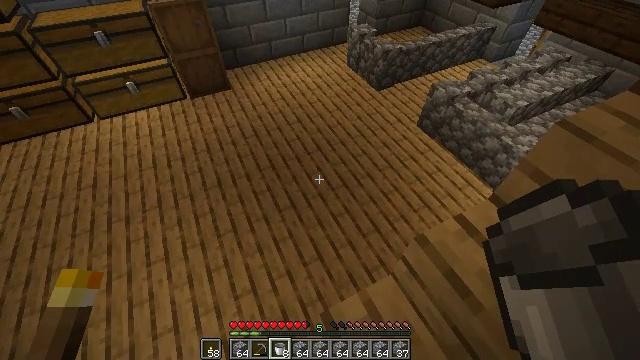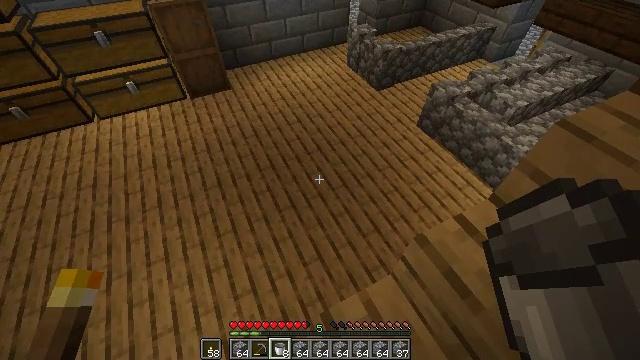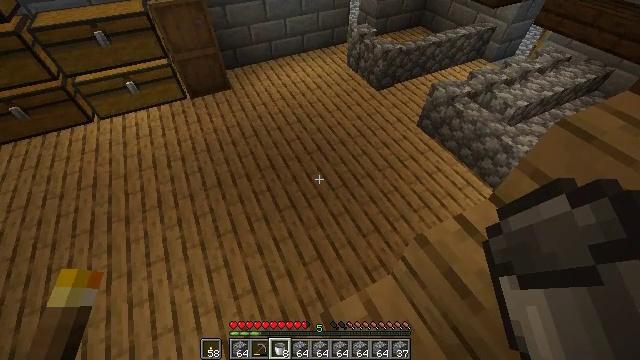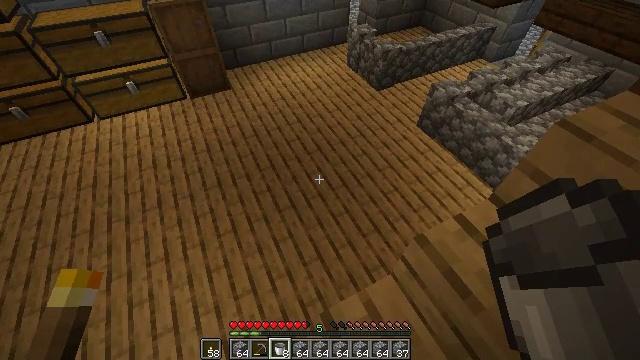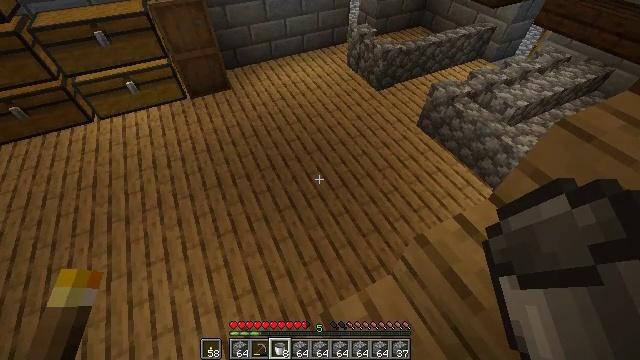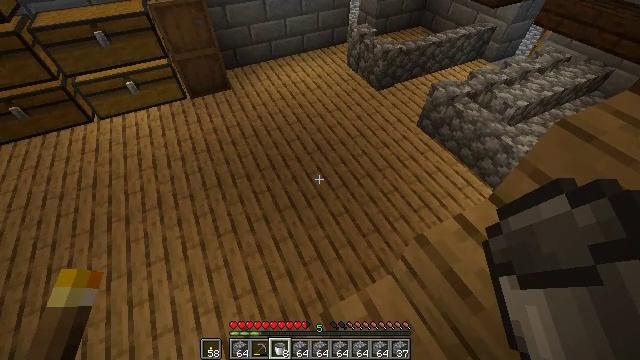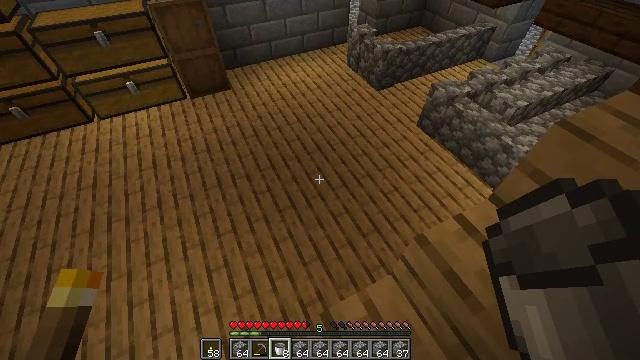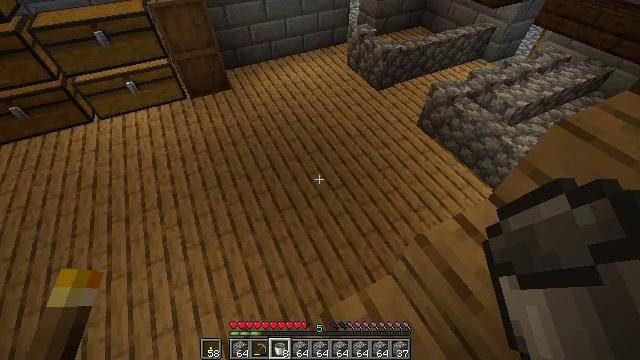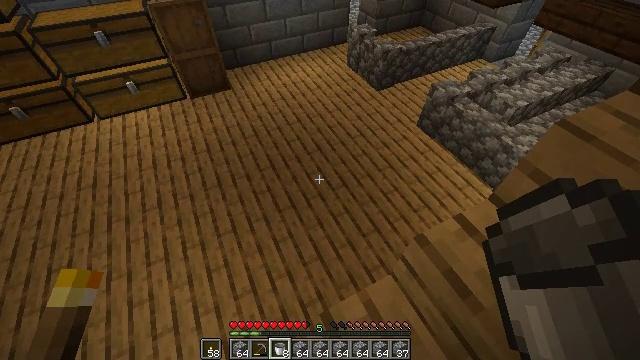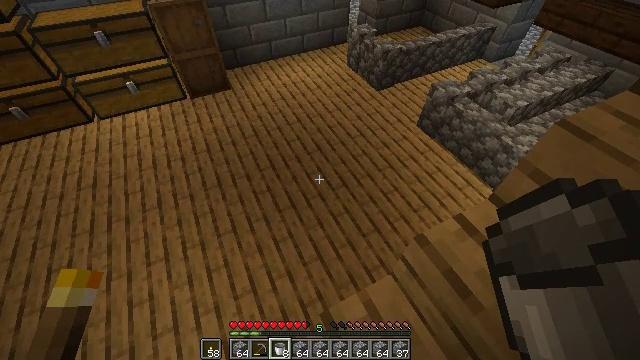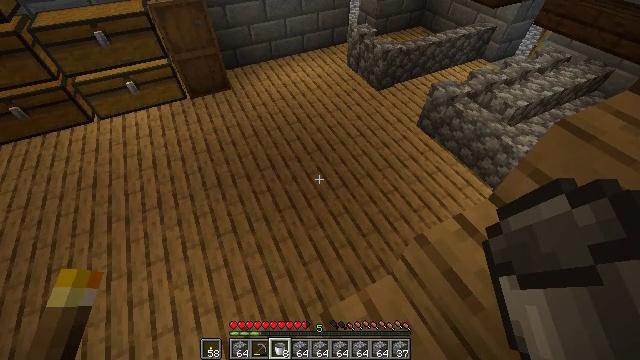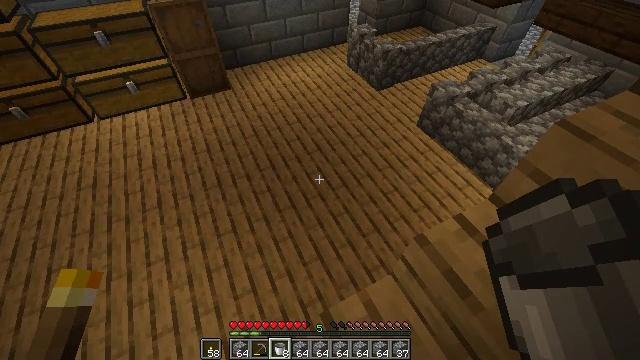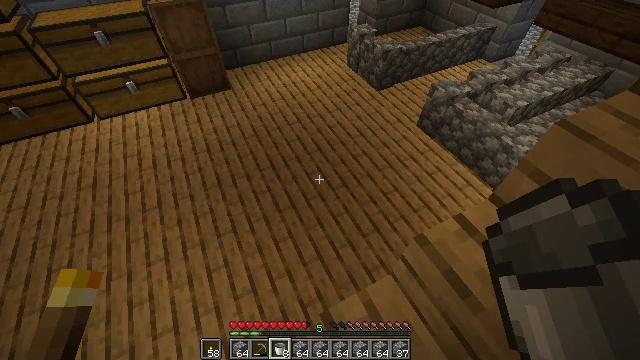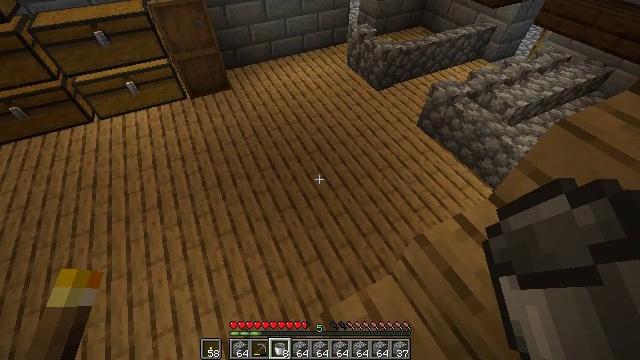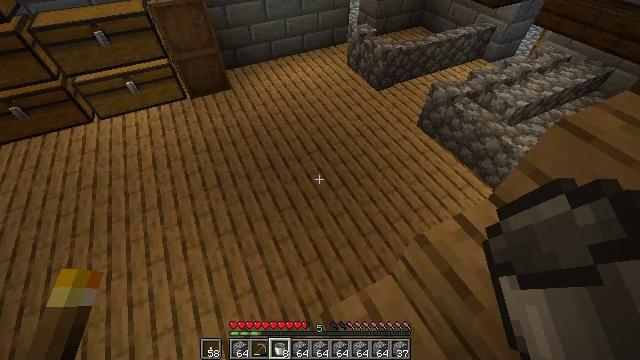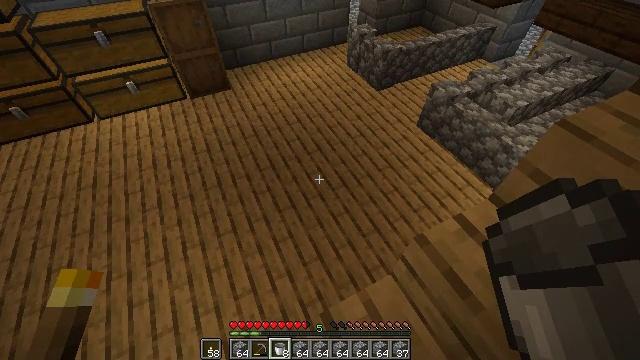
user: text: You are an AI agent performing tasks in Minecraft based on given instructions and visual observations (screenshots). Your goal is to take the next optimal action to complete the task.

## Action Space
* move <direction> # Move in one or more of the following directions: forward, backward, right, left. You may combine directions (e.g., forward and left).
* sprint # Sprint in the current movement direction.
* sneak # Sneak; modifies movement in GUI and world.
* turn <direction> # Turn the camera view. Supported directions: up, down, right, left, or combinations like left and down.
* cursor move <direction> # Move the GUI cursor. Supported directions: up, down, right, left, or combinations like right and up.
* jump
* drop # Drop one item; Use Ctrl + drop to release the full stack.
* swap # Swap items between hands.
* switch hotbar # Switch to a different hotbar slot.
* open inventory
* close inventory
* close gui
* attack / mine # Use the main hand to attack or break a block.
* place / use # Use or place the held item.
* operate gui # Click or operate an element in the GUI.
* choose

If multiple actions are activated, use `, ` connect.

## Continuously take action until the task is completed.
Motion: motion action
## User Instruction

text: Interact with the crafting table to get a dark oak trapdoor.
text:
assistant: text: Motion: no_op
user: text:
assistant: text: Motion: no_op
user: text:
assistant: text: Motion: no_op
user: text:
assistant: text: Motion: no_op
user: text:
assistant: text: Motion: no_op
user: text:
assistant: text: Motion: no_op
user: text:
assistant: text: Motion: no_op
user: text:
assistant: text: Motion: no_op
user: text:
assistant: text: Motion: no_op
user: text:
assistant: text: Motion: no_op
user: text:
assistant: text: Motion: no_op
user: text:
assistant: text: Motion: no_op
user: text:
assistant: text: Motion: no_op
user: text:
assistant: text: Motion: no_op
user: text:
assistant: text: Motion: no_op
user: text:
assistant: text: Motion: no_op
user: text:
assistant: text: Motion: no_op
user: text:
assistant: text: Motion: no_op
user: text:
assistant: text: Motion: no_op
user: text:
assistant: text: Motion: no_op
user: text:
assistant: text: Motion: no_op
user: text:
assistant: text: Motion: no_op
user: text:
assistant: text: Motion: no_op
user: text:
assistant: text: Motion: no_op
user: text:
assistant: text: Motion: no_op
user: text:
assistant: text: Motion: no_op
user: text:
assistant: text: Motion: no_op
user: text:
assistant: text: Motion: no_op
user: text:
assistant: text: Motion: no_op
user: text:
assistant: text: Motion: no_op